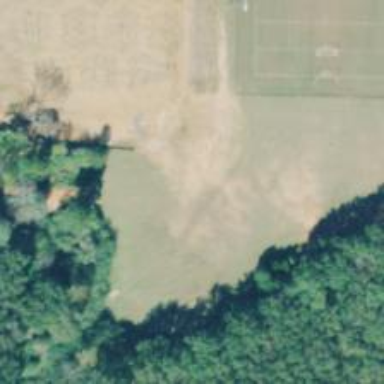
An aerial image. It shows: Disc golf basket.